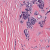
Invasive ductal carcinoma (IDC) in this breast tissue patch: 1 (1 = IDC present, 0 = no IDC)